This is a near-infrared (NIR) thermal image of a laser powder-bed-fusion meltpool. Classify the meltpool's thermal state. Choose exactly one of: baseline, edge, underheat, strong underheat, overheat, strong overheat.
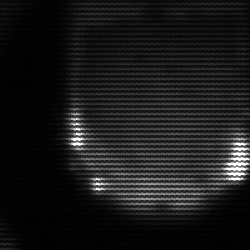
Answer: edge